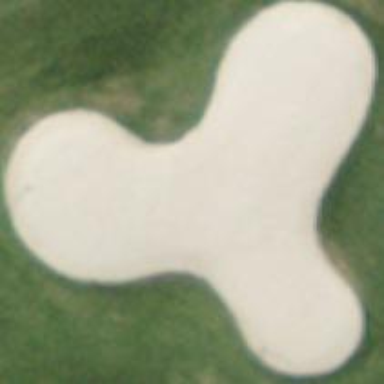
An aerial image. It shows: Golf bunker filled with natural sand.